The trace is the raw vibration amplitude of a rotating bearing as a function of time. Based on the visible evidence, which condition applies: normal, inner_race, outer_race, ball?
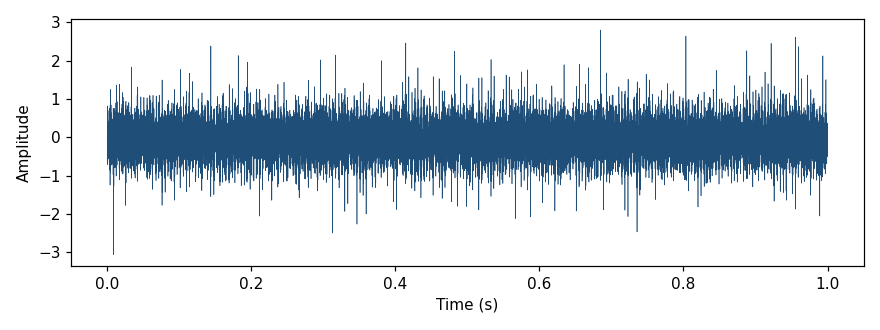
Answer: outer_race